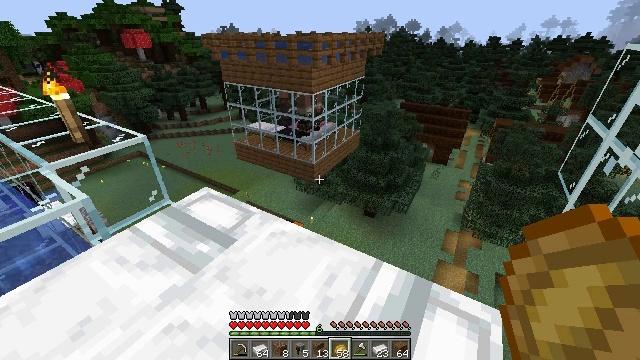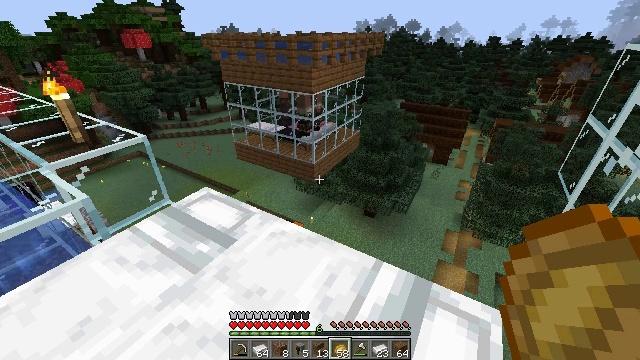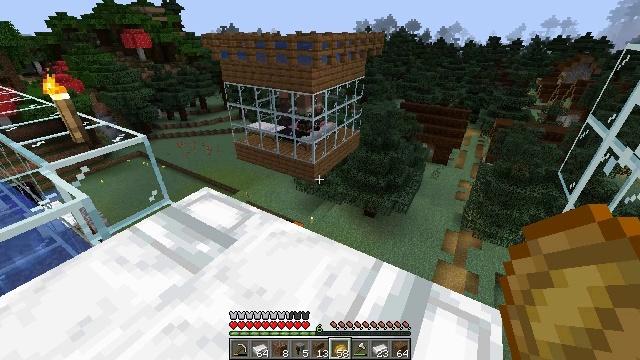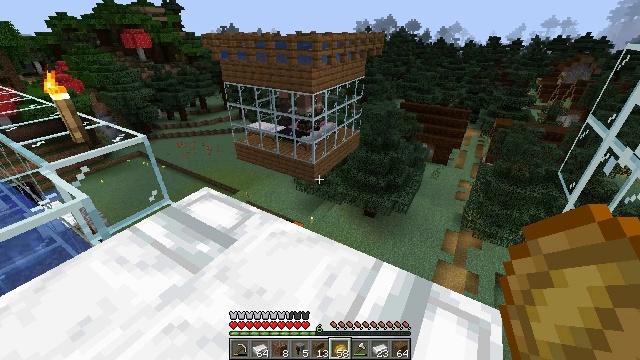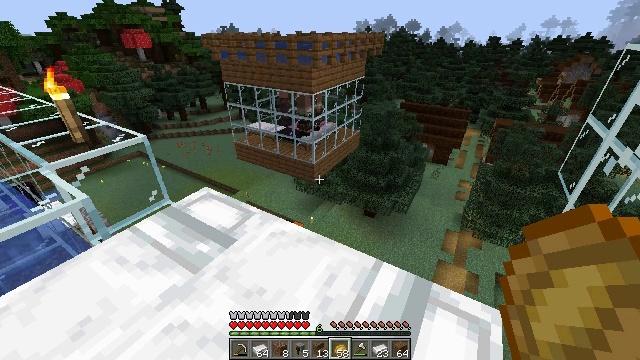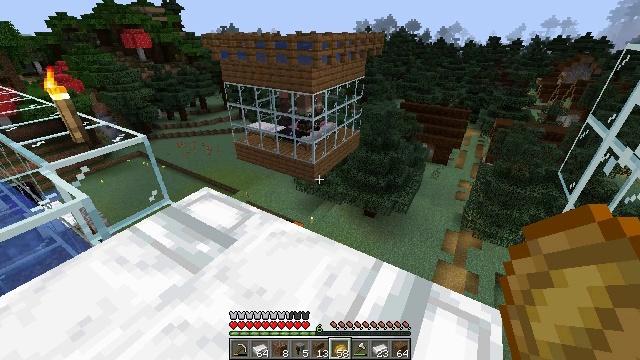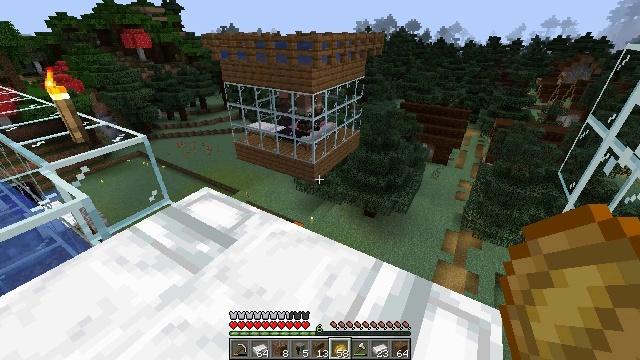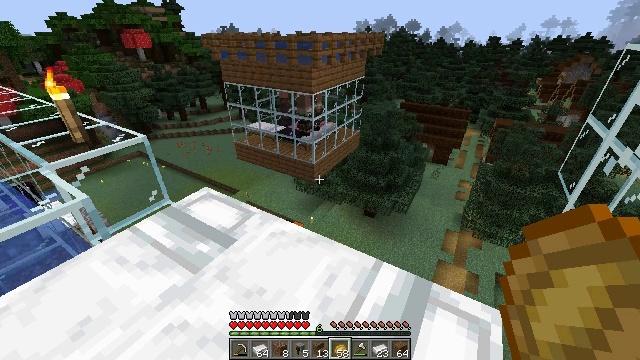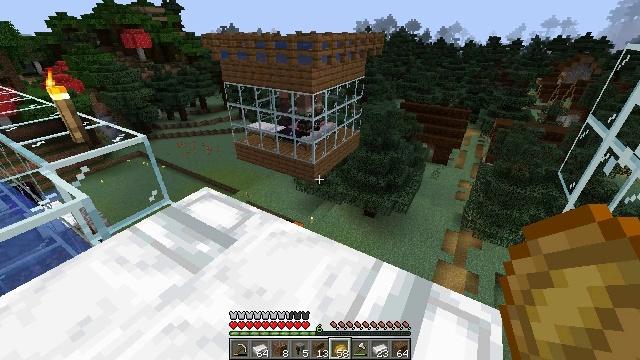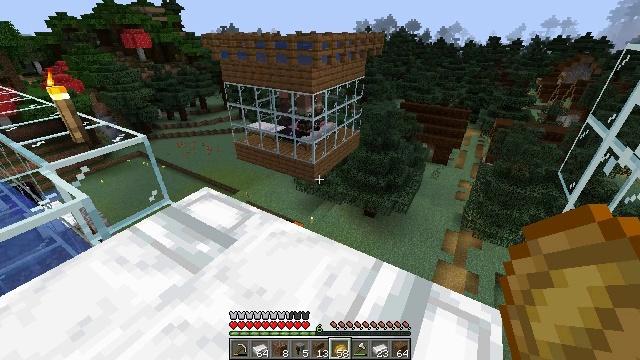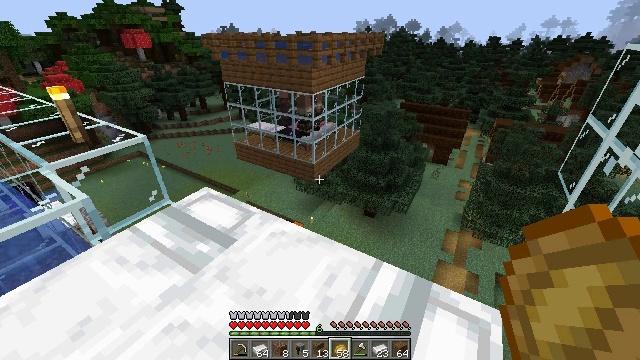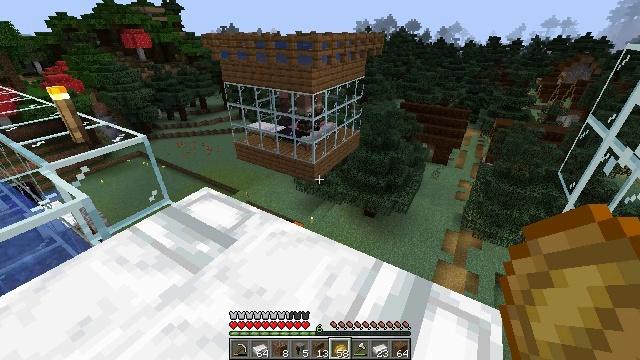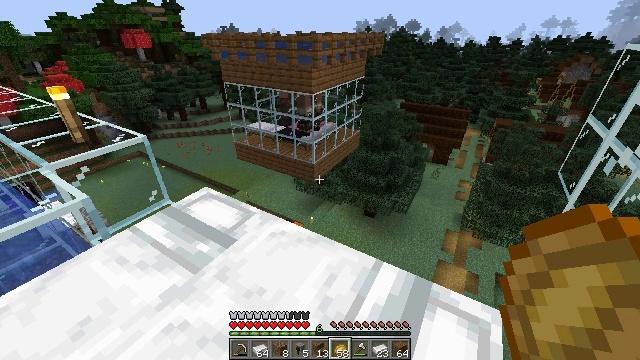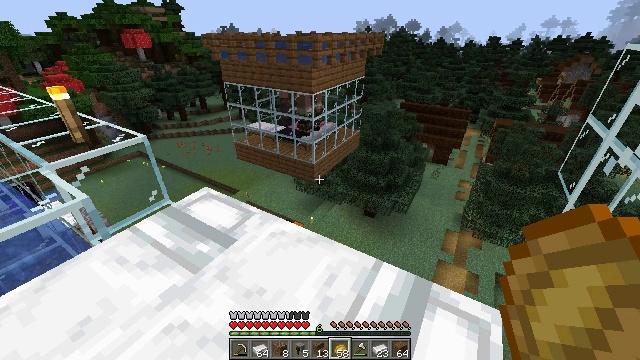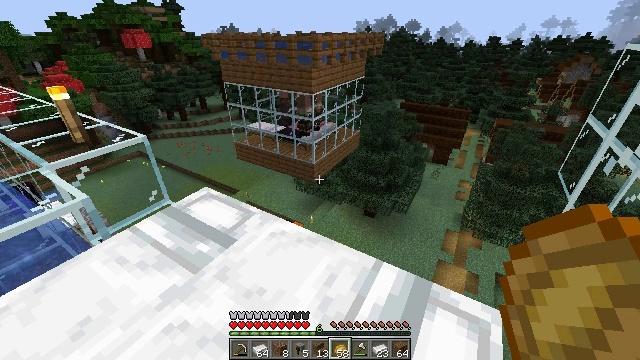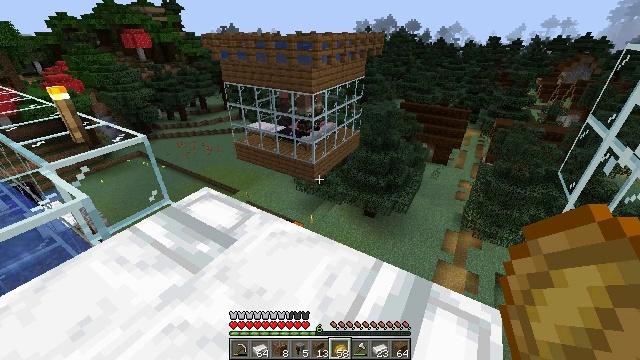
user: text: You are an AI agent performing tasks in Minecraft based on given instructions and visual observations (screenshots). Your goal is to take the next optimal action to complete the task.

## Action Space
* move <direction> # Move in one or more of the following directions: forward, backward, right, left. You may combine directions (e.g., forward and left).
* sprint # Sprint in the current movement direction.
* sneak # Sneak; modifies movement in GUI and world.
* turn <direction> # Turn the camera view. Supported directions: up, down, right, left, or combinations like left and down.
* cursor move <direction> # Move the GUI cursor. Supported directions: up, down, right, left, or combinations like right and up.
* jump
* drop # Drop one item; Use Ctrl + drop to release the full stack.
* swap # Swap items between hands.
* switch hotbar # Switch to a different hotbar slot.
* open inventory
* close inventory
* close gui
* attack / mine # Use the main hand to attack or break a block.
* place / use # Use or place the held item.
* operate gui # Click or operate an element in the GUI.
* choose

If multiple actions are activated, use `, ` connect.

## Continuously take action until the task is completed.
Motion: motion action
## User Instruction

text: Retrieve the smithing table you placed.
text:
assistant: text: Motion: no_op
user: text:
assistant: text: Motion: no_op
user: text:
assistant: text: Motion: no_op
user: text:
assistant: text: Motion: no_op
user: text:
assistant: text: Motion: no_op
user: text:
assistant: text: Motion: no_op
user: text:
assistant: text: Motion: no_op
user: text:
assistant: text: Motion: no_op
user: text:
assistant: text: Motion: no_op
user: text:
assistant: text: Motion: no_op
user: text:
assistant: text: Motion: no_op
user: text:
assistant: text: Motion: no_op
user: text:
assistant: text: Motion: no_op
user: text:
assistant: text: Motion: no_op
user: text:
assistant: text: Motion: no_op
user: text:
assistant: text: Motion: no_op
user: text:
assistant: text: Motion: no_op
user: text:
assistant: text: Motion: no_op
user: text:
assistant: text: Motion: no_op
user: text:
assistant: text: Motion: no_op
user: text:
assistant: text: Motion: no_op
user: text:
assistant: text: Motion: no_op
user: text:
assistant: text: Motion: no_op
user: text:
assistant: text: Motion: no_op
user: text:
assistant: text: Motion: no_op
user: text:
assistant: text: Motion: no_op
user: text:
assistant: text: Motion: no_op
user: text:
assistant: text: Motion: no_op
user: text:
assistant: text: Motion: no_op
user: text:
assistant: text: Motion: no_op